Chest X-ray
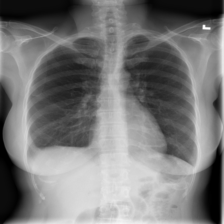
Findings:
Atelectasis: negative
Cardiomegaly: negative
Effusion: negative
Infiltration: negative
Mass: negative
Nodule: negative
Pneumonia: negative
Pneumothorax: negative
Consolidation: negative
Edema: negative
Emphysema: negative
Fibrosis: negative
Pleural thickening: negative
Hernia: negative